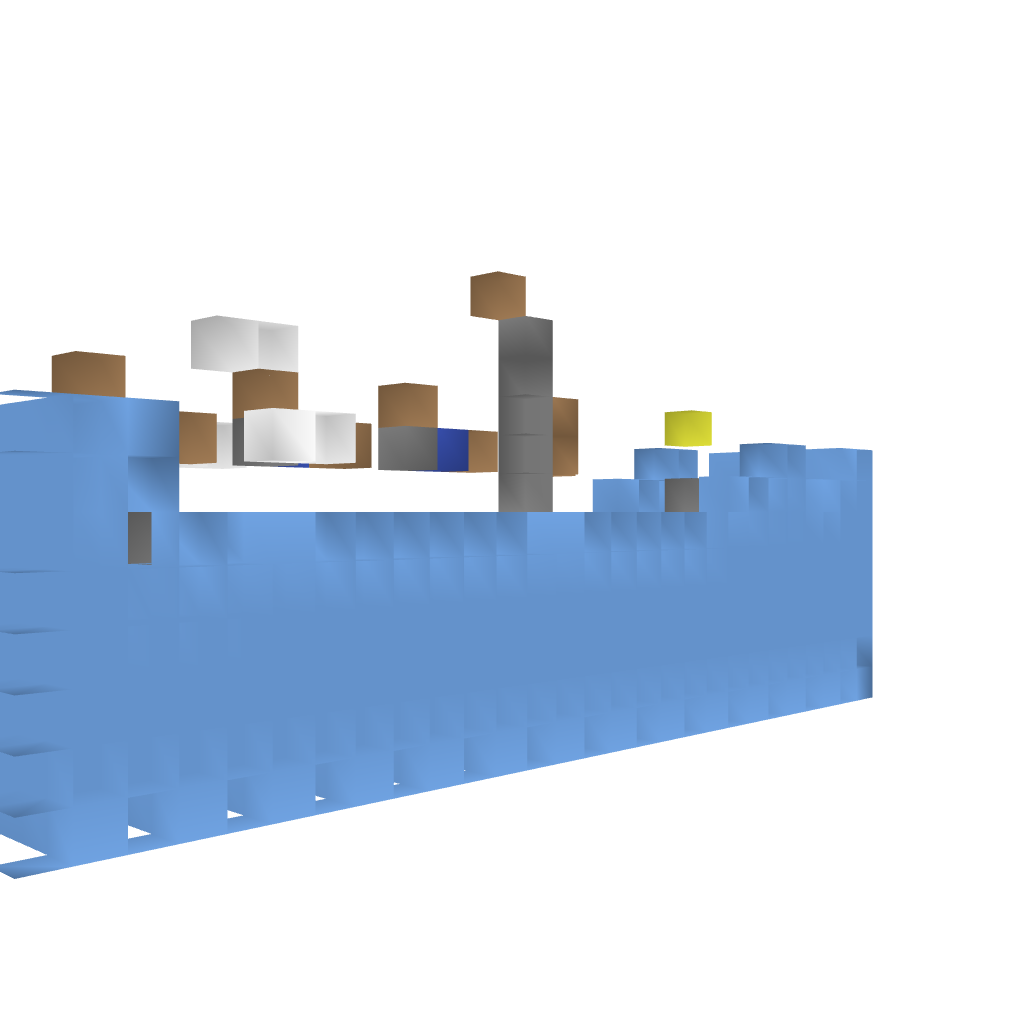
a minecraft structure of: Functional Mini Submarine bad low quality